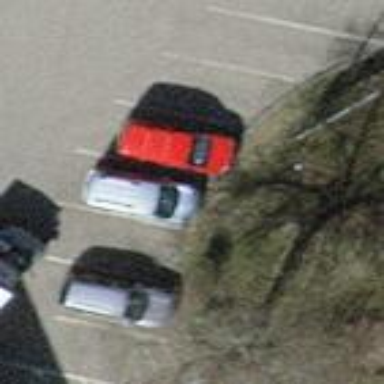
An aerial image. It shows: Street side parking area.